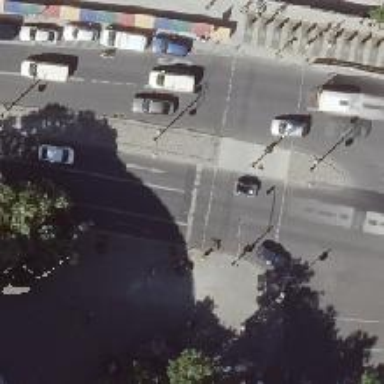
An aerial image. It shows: Sidewalk along the footway.